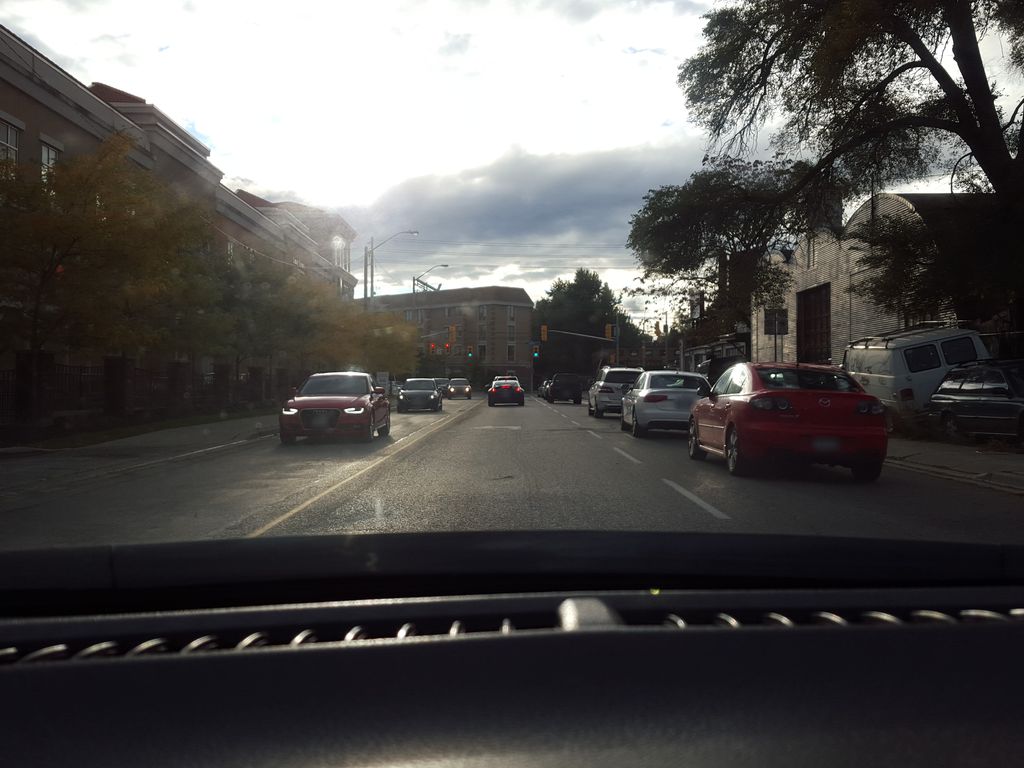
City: toronto